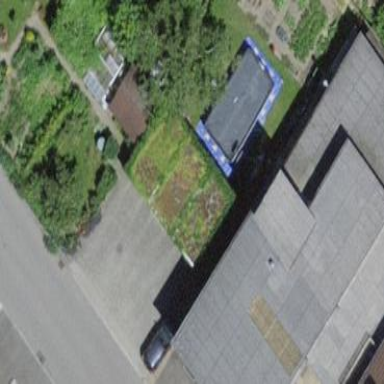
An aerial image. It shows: Garage building.